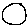
Label: circle